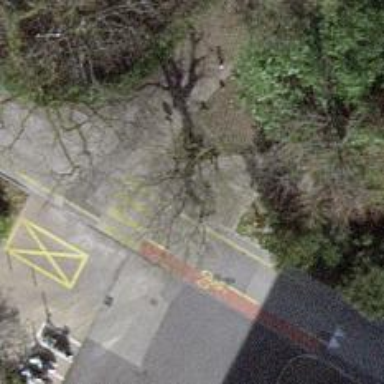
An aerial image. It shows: Marked crossing with zebra stripes on the road.